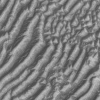
Atmospheric dust classification: not_dusty